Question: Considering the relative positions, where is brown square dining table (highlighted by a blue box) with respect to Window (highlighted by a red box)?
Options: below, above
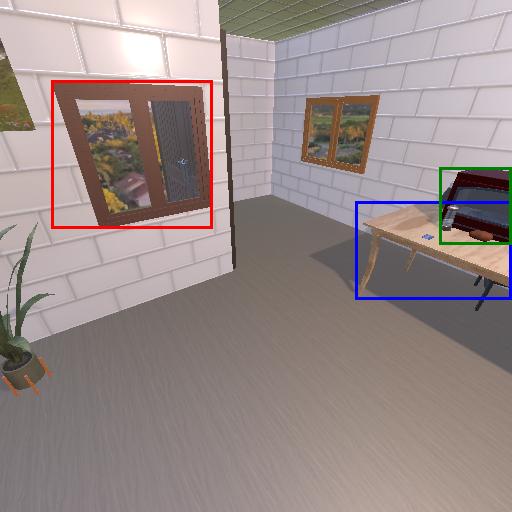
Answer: below